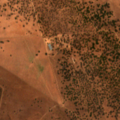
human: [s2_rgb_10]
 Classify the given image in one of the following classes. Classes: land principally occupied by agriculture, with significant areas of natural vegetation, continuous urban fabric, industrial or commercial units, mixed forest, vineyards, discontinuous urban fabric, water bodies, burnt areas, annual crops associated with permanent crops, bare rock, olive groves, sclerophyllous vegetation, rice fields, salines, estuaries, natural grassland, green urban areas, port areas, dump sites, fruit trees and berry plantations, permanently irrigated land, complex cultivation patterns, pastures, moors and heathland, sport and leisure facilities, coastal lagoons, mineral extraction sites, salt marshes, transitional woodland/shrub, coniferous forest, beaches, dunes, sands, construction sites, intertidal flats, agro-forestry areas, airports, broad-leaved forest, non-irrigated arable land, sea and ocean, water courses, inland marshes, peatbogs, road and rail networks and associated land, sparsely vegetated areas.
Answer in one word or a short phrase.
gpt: non-irrigated arable land, agro-forestry areas